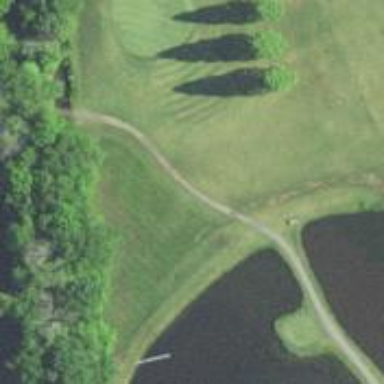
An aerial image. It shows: Golf cartpath that is also road path.